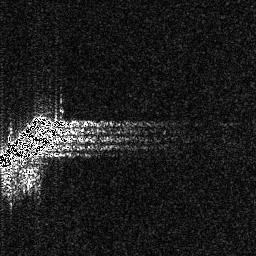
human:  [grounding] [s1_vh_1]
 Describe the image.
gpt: In the satellite image, there is  <ref>1 large ship </ref> <box>[[0, 43, 23, 72, 0]]</box> located at left.